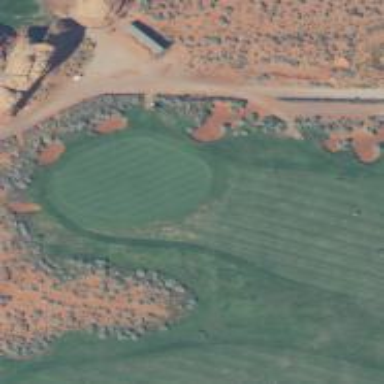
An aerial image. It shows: Golf hole.